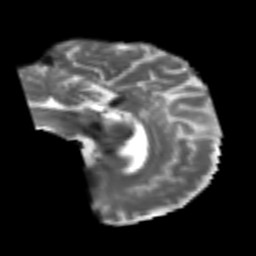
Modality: T2w
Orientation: sagittal
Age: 53
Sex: male
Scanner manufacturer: siemens
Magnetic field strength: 3 T
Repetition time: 4.999 s
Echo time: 0.07946 s